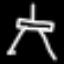
Label: The Eiffel Tower